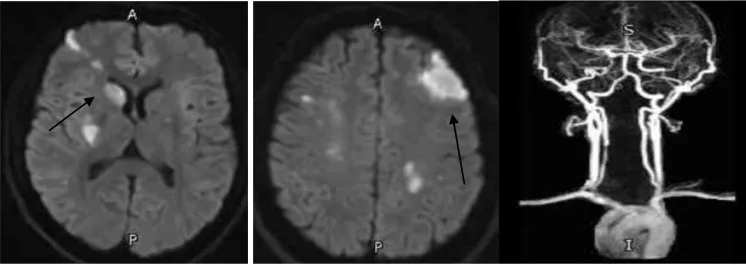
MRI, MRA head, and neck vessels showed multiple, variable-sized areas of acute ischemic strokes seen in the right frontal lobe, basal ganglia, corona radiata, and centrum semiovale along the MCA territory, and the similar regions are seen in the left frontoparietal lobes. MRA showed bilateral severe stenosis of the upper cervical ICA and cranial right ICA. The visualized parts of the right MCA and ACA are markedly attenuated. There is stenosis of the middle 1/3 of the cervical right vertebral artery.
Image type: radiology (mri)